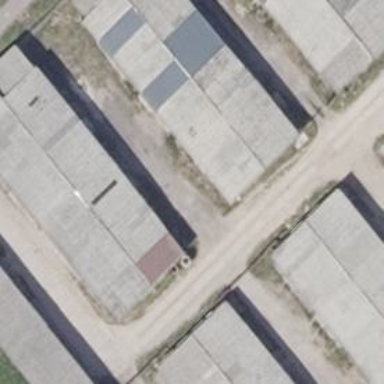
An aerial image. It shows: Group of garages.